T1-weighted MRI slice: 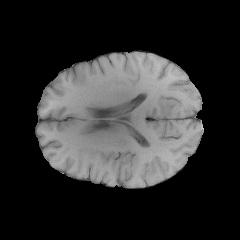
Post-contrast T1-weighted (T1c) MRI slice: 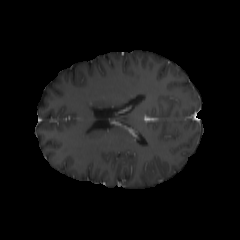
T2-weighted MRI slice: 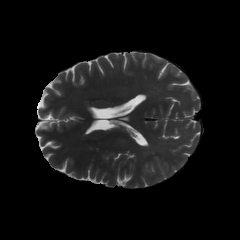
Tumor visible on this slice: yes